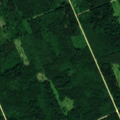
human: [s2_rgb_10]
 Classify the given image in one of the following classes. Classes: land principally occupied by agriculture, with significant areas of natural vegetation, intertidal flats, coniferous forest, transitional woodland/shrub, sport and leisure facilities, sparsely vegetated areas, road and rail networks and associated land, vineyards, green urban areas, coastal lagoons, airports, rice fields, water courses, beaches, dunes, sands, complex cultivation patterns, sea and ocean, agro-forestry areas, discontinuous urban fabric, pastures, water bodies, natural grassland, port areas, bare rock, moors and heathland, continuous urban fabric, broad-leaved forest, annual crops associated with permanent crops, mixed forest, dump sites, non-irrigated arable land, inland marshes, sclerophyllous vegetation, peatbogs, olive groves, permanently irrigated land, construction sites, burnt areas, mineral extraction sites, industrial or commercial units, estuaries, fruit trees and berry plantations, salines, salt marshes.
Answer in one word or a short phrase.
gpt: mixed forest, transitional woodland/shrub